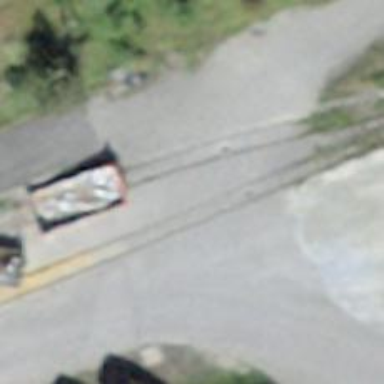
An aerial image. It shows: Narrow-gauge railway siding with electrified contact line. The siding has one track.